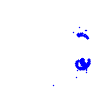
Particle: electron